Question: My Windows Form application (created in Visual Studio 2008 using C#) is distributed across our company and runs on 50+ PCs with no issues.
Yesterday, I had to install it on an old PC running WinXP. My Visual Studio 2008 Setup project prompted to install the .Net Framework 3.5 SP1. We installed that, rebooted, then continued the installation.
After installation, I turned the old machine off, waited about 5 seconds, then turned it back on.
When I attempted to run the application, I got the Unhandled exception: ... blah, blah, blah.

1. Why didn't the 3.5 SP1 install the DateTimeOffset feature?
2. Why is the application trying to load this from mscorlib version 2.0?
3. I did a search for the keyword DateTimeOffset, but it does not exist anywhere in my project. Is this a part of DateTime (i.e. DateTime.Now.AddDays(1))?
Here's a copy of the full blown exception:
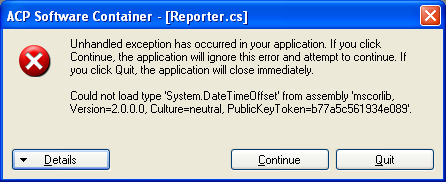
Answer: 1. Good question. The installation appears to have been faulty.
2. Because .NET 3.5 uses the 2.0 runtime, as does .NET 3.0.
3. No, it isn't. It is a completely separate structure (see on MSDN). There must be some component that is using it, possibly a third party assembly.